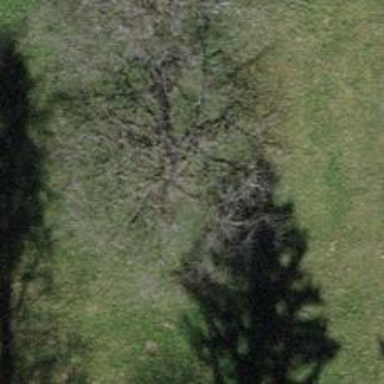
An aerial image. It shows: Urban tree adds touch of nature to the surroundings.